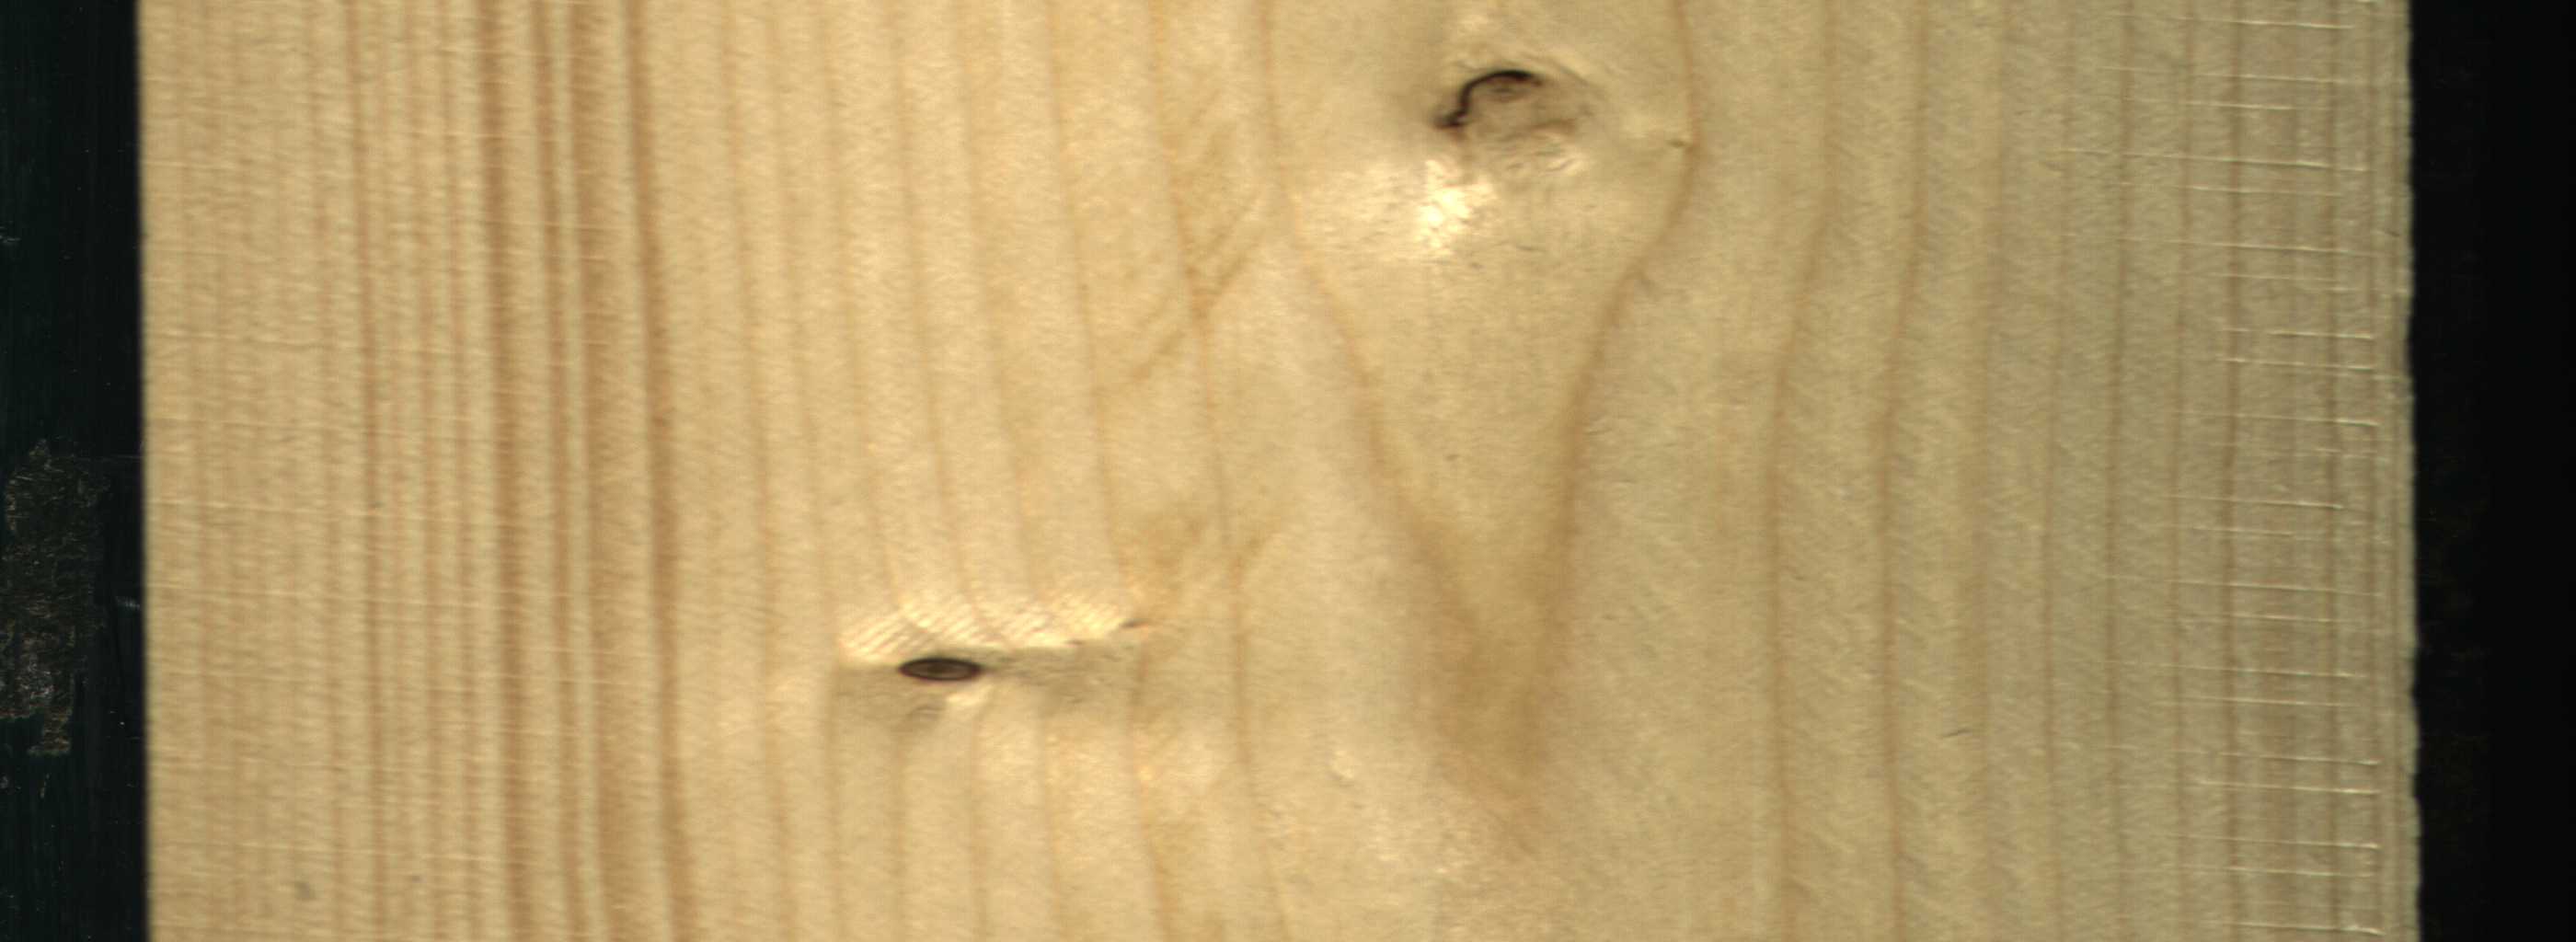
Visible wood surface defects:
knot_with_crack
knot_with_crack
Dead_Knot
Dead_Knot